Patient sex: F
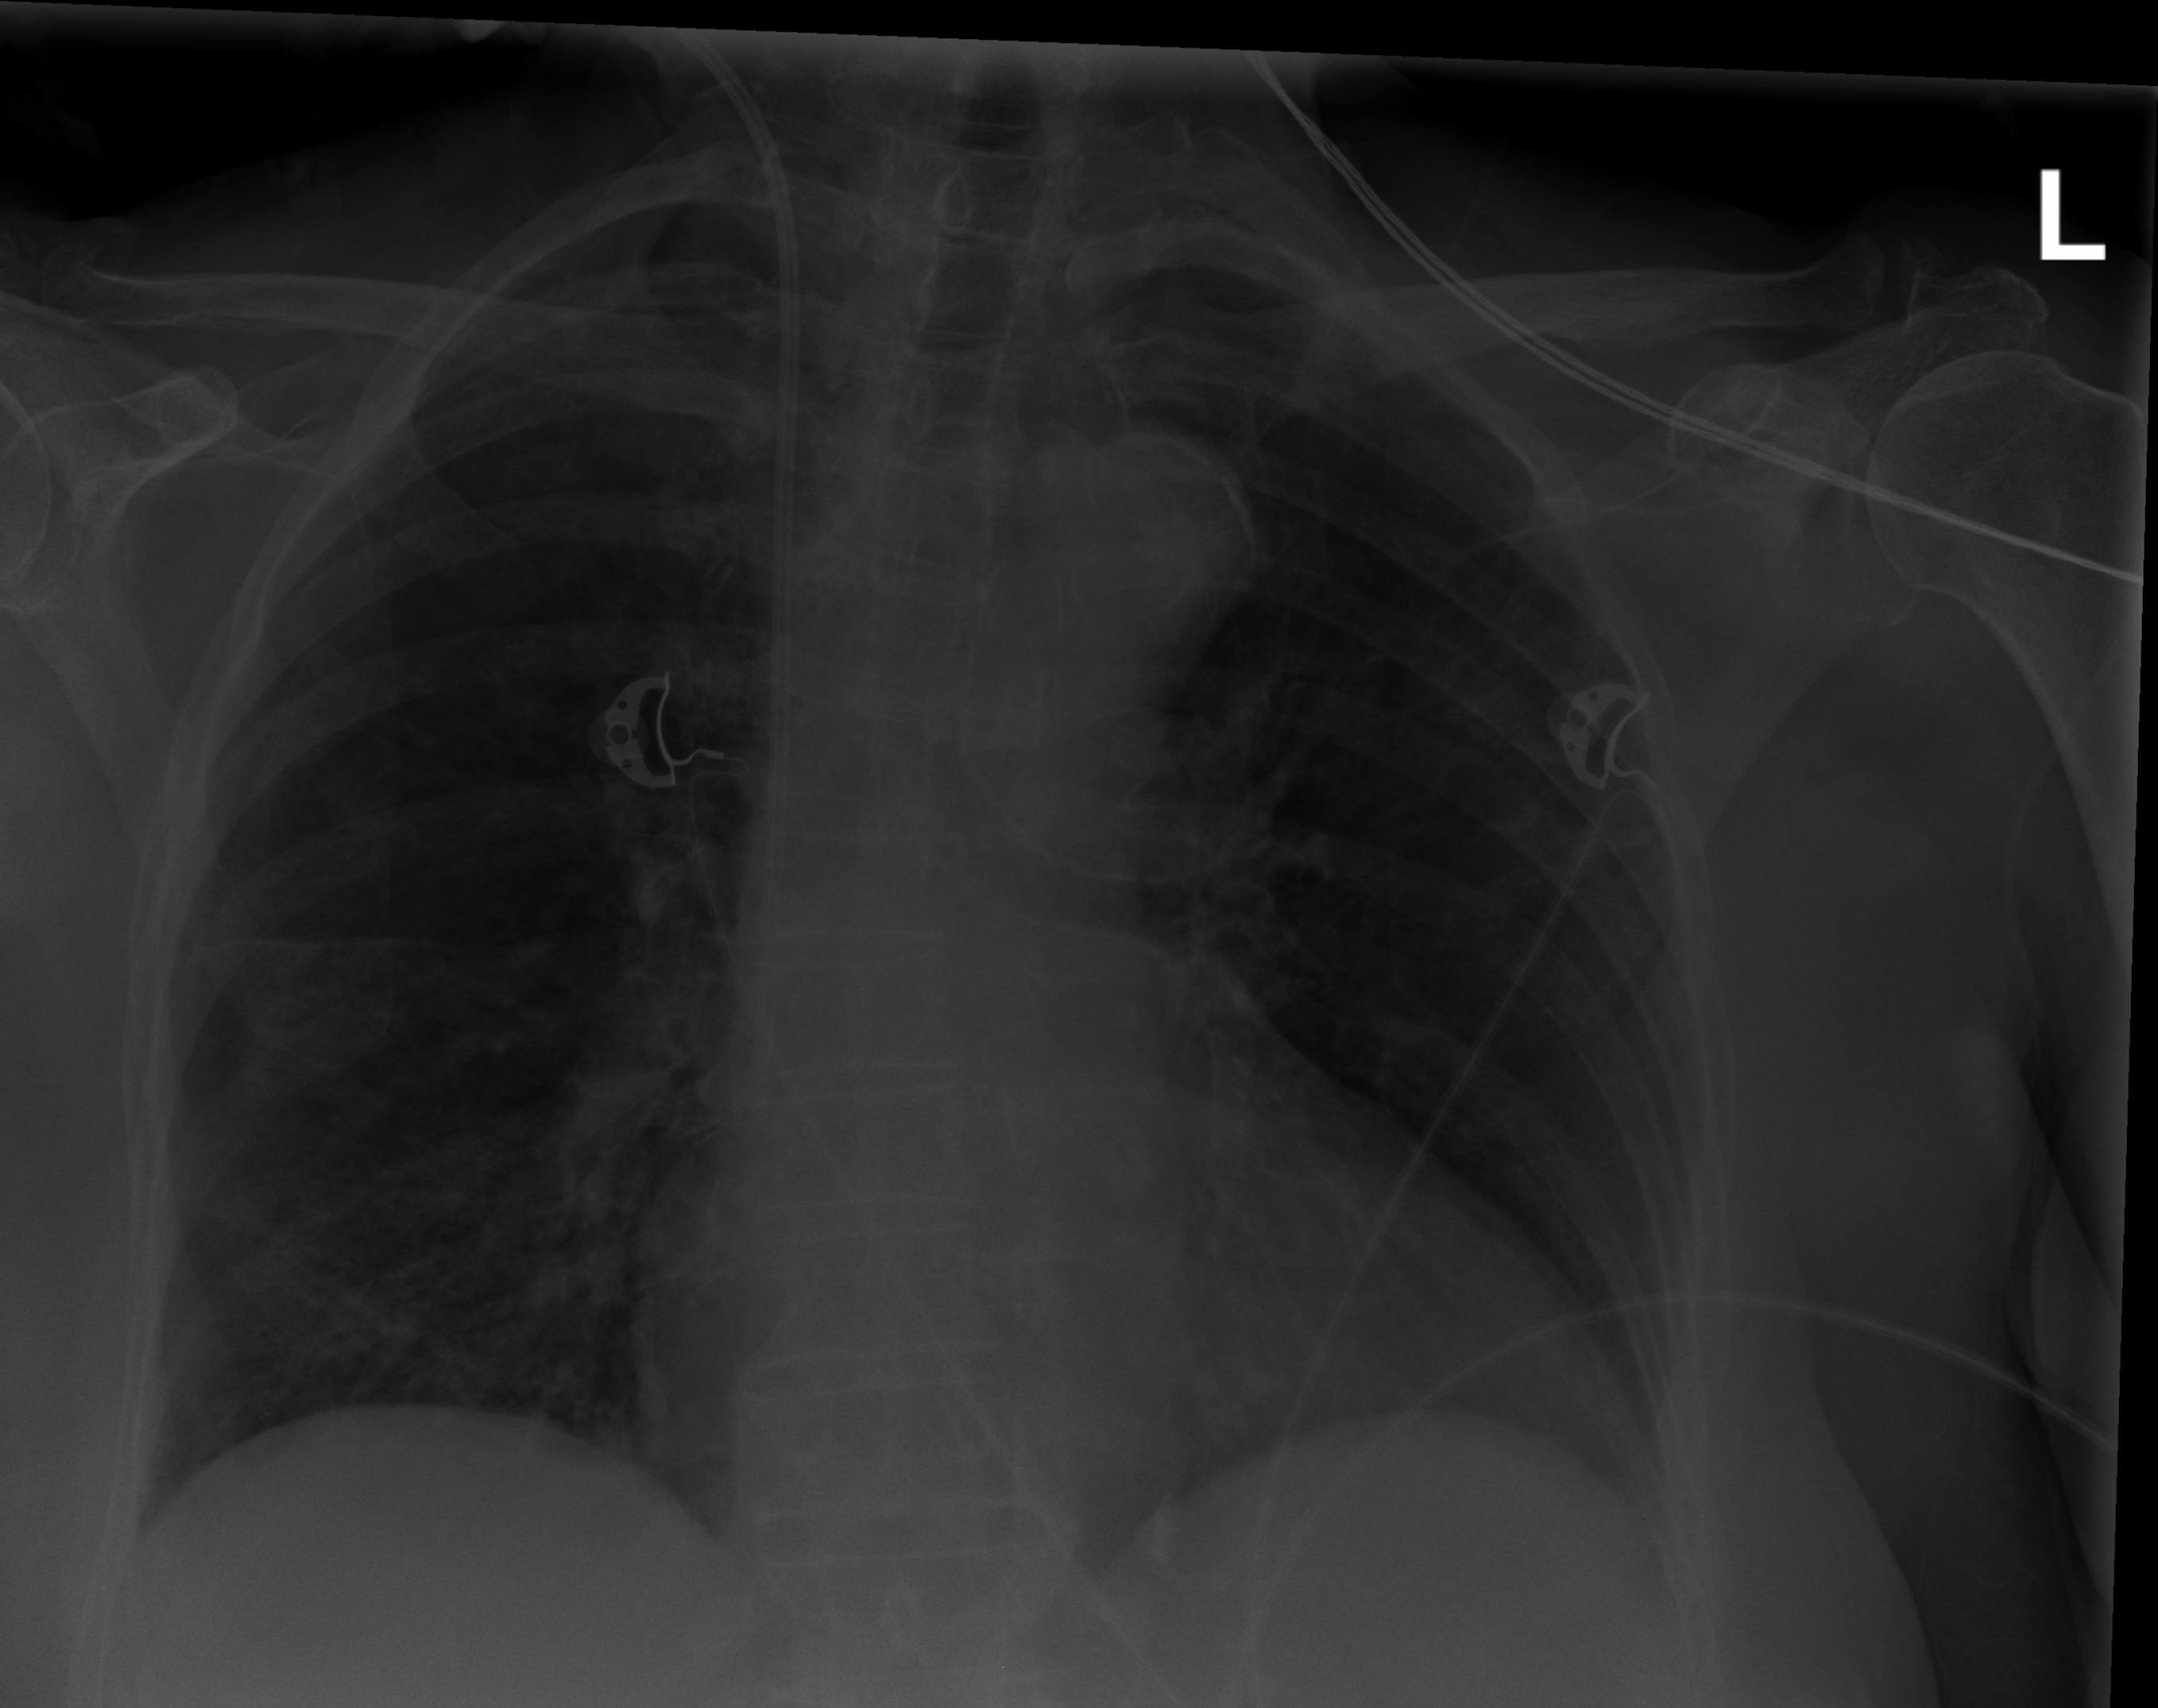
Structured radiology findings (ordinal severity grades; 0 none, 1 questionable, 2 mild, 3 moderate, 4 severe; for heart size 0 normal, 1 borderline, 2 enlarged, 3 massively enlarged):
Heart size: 2
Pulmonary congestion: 0
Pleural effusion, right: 0
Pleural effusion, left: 0
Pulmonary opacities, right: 2
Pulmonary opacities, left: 0
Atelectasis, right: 2
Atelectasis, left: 2